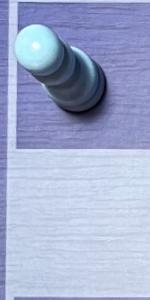
Label: Empty